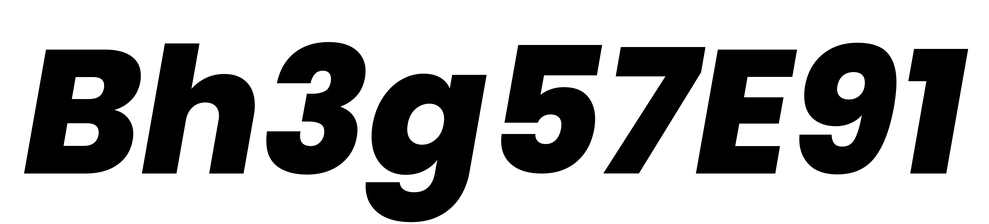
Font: Poppins-ExtraBoldItalic